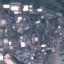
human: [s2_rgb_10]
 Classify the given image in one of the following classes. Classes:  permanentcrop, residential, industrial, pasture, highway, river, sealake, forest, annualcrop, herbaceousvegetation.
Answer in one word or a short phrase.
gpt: Industrial